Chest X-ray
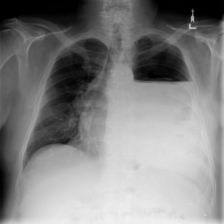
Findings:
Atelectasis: negative
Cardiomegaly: negative
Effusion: negative
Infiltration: negative
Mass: negative
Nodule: negative
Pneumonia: negative
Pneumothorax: negative
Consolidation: negative
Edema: positive
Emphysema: negative
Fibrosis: negative
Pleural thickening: negative
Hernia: negative